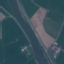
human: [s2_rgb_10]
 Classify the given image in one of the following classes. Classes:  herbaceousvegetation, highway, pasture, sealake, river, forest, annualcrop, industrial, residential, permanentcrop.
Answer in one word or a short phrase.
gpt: River